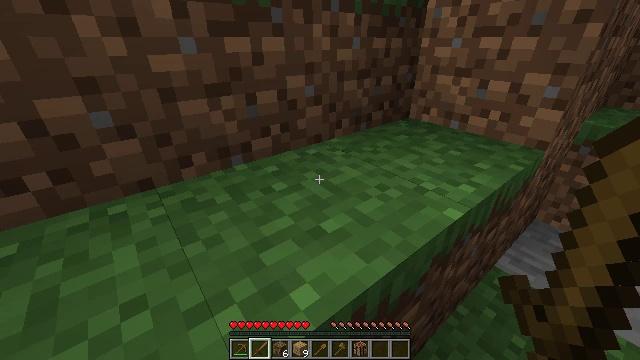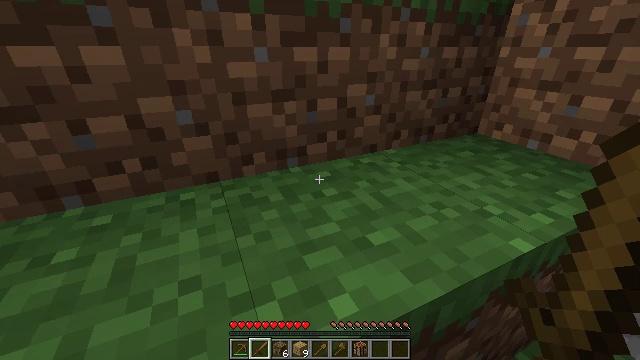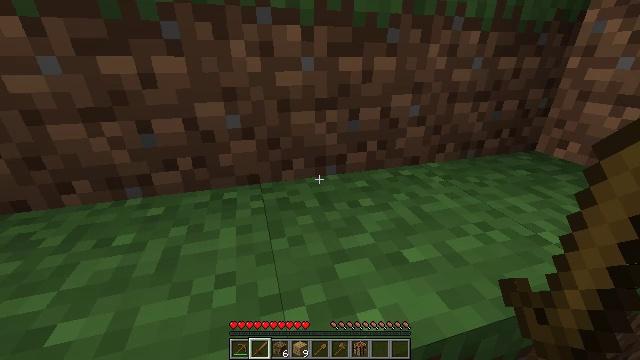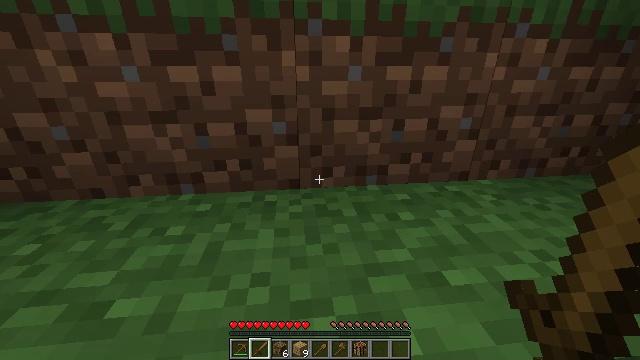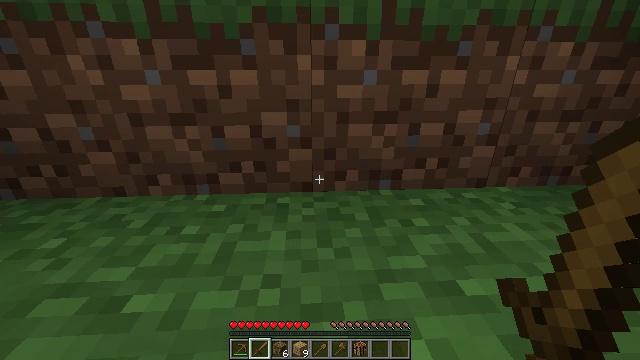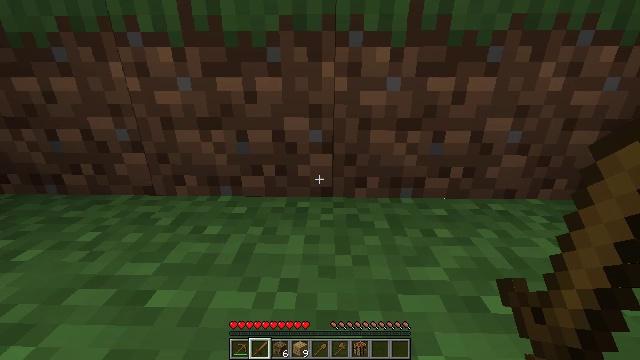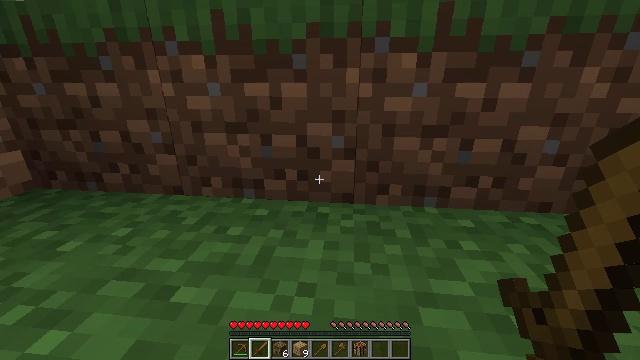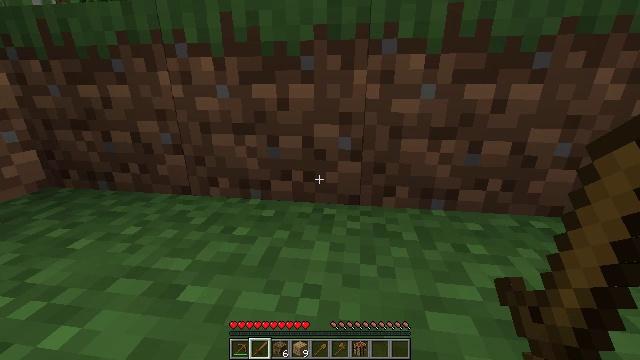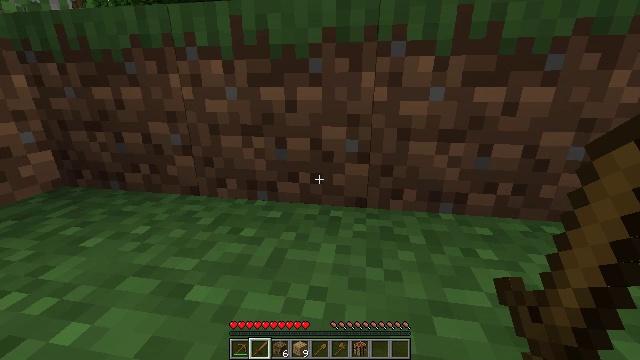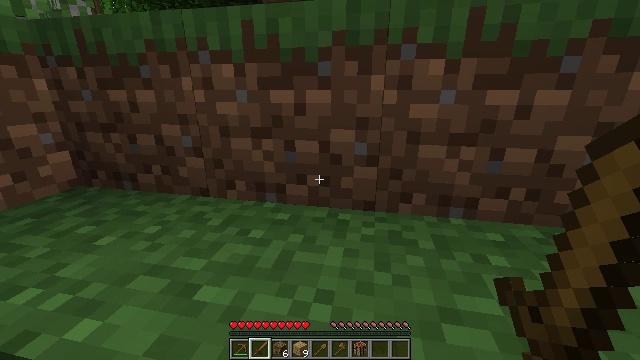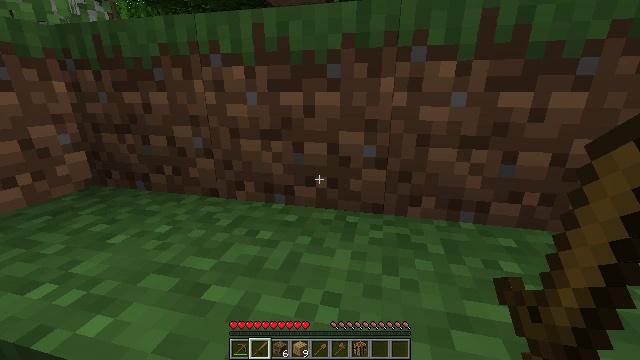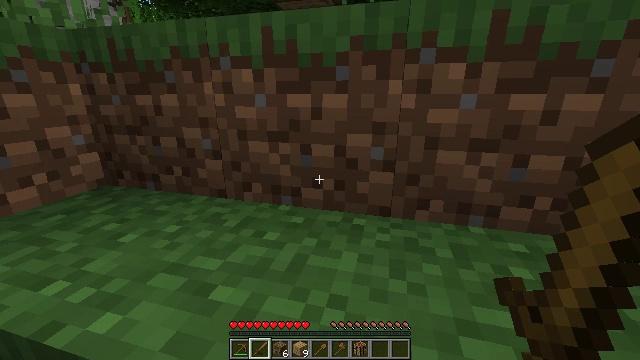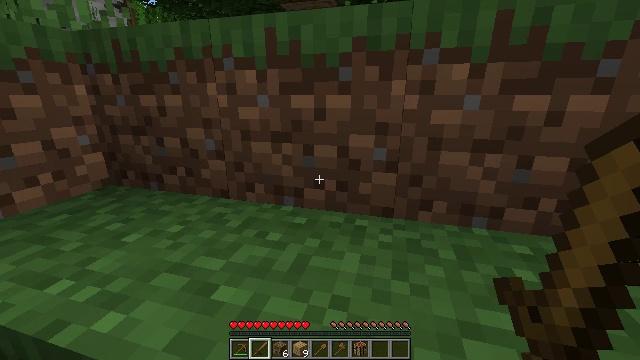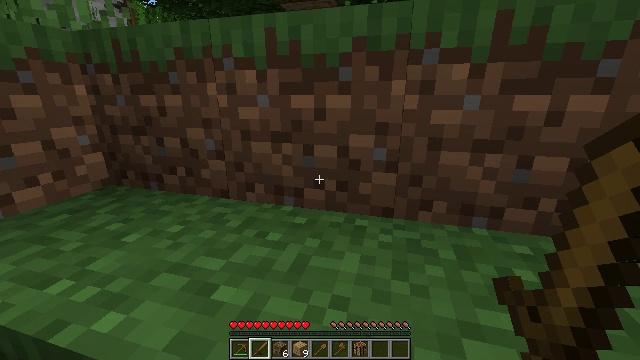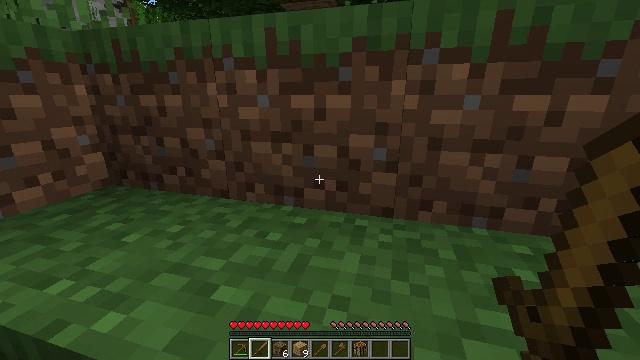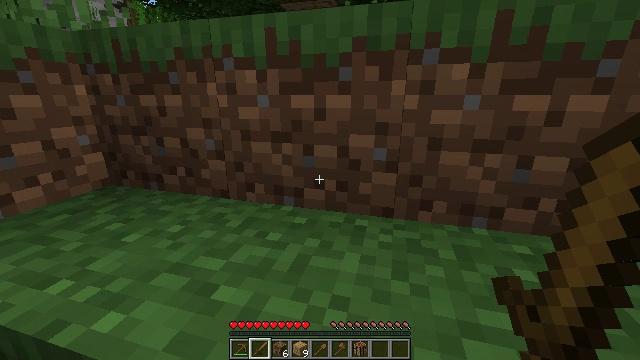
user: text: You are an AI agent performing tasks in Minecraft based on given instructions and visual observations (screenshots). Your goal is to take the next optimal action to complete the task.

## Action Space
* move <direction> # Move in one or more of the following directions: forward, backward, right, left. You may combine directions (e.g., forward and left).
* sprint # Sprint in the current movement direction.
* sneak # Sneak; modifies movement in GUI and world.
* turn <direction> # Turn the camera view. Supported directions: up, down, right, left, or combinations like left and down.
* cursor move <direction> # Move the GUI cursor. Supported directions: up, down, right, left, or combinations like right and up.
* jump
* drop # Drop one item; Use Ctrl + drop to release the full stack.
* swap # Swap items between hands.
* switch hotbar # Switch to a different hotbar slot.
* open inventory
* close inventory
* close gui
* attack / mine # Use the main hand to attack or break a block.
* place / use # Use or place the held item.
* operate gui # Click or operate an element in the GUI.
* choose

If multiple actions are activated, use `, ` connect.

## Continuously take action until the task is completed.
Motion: motion action
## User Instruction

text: Mine dirt from the ground.
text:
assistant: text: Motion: turn left and up
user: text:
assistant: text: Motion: turn left and up
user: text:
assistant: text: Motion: turn left and up
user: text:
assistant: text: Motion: turn left
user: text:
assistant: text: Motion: turn left and up
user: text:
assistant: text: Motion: turn left and up
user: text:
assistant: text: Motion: turn left
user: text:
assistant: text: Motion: turn left
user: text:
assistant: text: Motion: turn left
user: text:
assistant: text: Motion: turn left
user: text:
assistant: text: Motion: turn left
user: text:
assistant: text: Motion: no_op
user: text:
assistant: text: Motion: no_op
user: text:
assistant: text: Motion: no_op
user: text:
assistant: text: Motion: no_op
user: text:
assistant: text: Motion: no_op
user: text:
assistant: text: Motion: no_op
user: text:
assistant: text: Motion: no_op
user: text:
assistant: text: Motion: no_op
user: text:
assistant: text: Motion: no_op
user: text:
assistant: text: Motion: no_op
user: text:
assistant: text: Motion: no_op
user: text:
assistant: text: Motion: no_op
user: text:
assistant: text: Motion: no_op
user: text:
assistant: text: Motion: no_op
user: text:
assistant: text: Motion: no_op
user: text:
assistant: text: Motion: no_op
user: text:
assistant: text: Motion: no_op
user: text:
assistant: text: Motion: no_op
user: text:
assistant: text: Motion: no_op